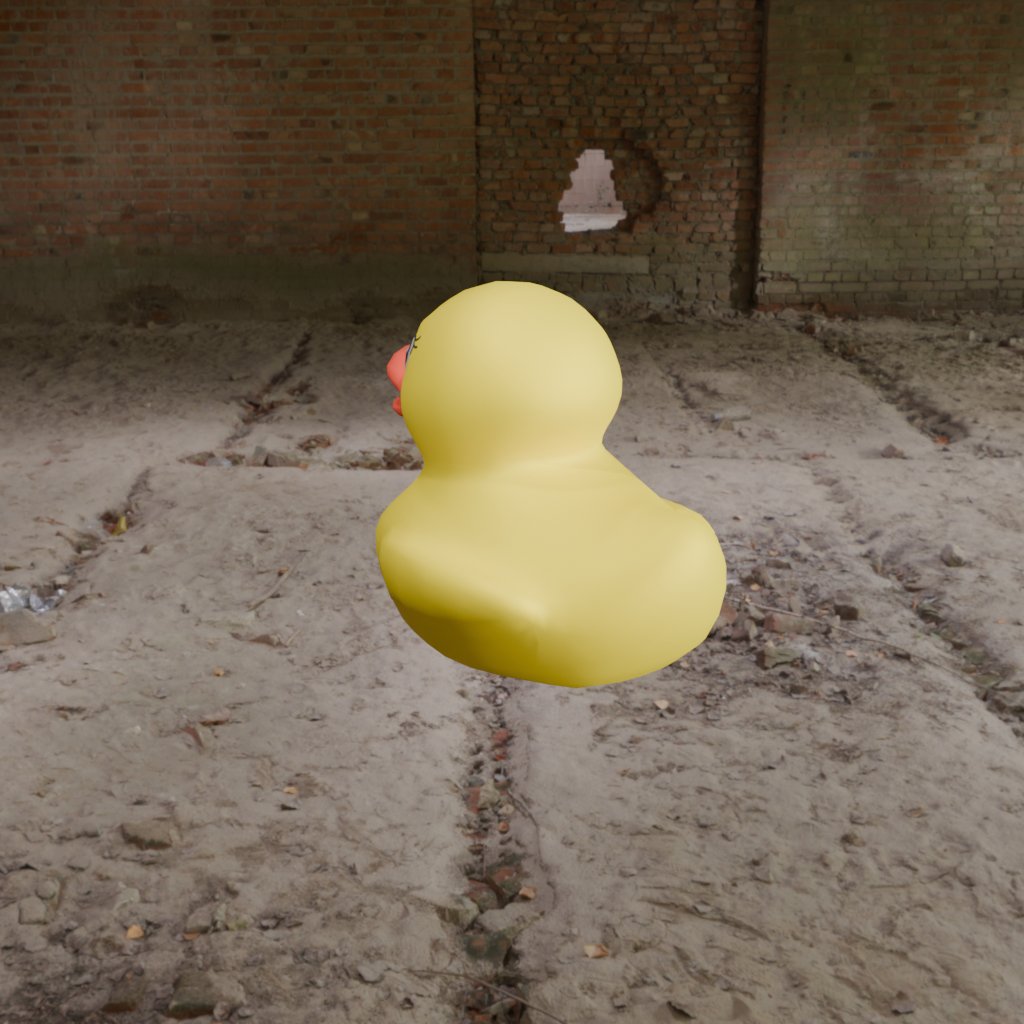
an image of a yellow rubber duck seen from <back_left> in an interior of an abandoned industrial building.